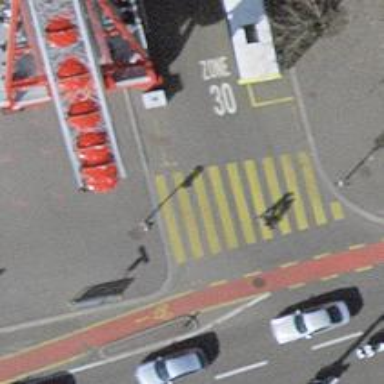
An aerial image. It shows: Asphalt footway with marked crossing equipped with traffic signals.